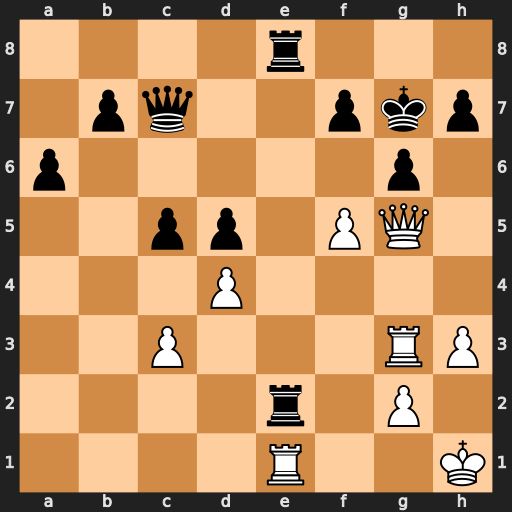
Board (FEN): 4r3/1pq2pkp/p5p1/2pp1PQ1/3P4/2P3RP/4r1P1/4R2K
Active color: w
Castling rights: -
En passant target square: -
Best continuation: f6+ Kh8 Rxe2